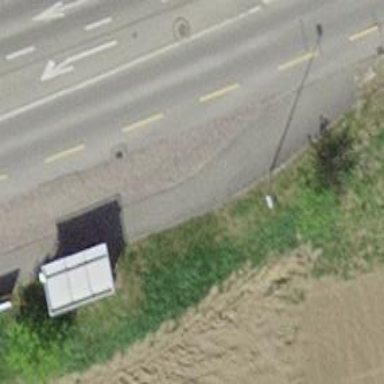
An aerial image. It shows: Footway.